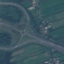
Land use / land cover class: Highway